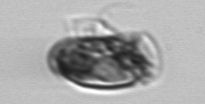
Label: Dinophysis_acuminata